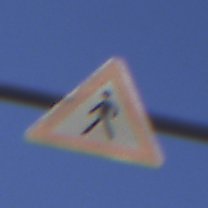
Verkehrszeichen: FussgaengerRechts
Umgebung: Outdoor, Nature
Tageszeit: MorningAfternoon
Wetter: Clear
Licht: Natural
Jahreszeit: Winter
Kontrast: HighContrast